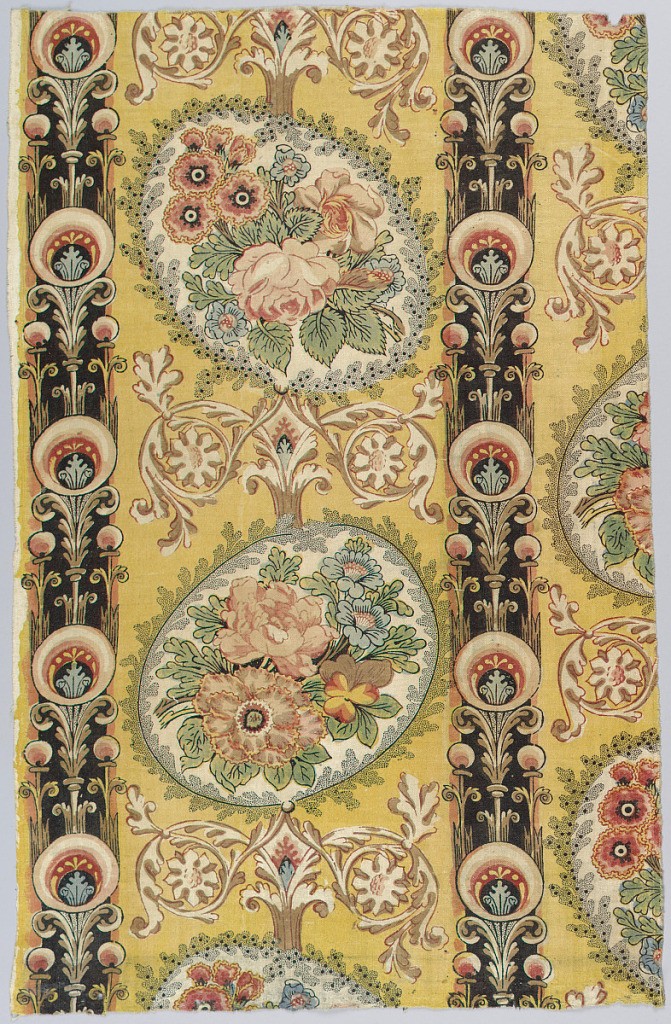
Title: Textile
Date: ca. 1795
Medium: cotton Technique: block printed on plain weave
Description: A half-drop multicolored floral stripe of two medallions, one above the other, tilted in opposing diagonals and containing flowers. The medallions are supported by scrolling brackets. Stripes divided by narrow stripe with motif resembling peacock feathers. Background is yellow. Two blue warps in left side of component "a."